Question: My problem is I'd like to use Latex titles in some plots, and no latex in others. Right now, matplotlib has two different default fonts for Latex titles and non-Latex titles and I'd like the two to be consistent. Is there an RC setting I have to change that will allow this automatically?
I generate a plot with the following code:
'''
import numpy as np
from matplotlib import pyplot as plt
tmpData = np.random.random( 300 )
##Create a plot with a tex title
ax = plt.subplot(211)
plt.plot(np.arange(300), tmpData)
plt.title(r'$W_y( au, j=3)$')
plt.setp(ax.get_xticklabels(), visible = False)
##Create another plot without a tex title
plt.subplot(212)
plt.plot(np.arange(300), tmpData )
plt.title(r'Some random numbers')
plt.show()
'''
Here is the inconsistency I am talking about. The axis tick labels are thin looking relative to the titles.:

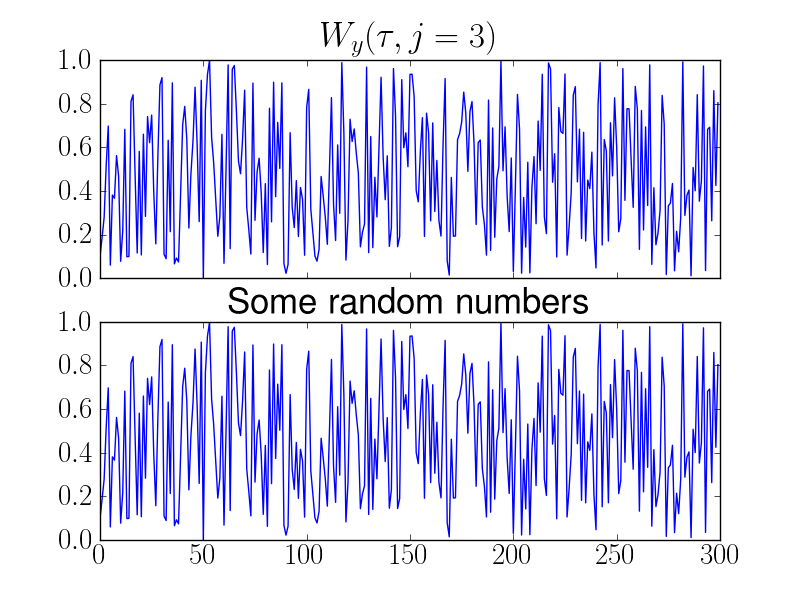
Answer: To make the tex-style/mathtext text look like the regular text, you need to set the mathtext font to Bitstream Vera Sans,
'''
import matplotlib
matplotlib.rcParams['mathtext.fontset'] = 'custom'
matplotlib.rcParams['mathtext.rm'] = 'Bitstream Vera Sans'
matplotlib.rcParams['mathtext.it'] = 'Bitstream Vera Sans:italic'
matplotlib.rcParams['mathtext.bf'] = 'Bitstream Vera Sans:bold'
matplotlib.pyplot.title(r'ABC123 vs $\mathrm{ABC123}^{123}$')
'''
If you want the regular text to look like the mathtext text, you can change everything to Stix. This will affect labels, titles, ticks, etc.
'''
import matplotlib
matplotlib.rcParams['mathtext.fontset'] = 'stix'
matplotlib.rcParams['font.family'] = 'STIXGeneral'
matplotlib.pyplot.title(r'ABC123 vs $\mathrm{ABC123}^{123}$')
'''
Basic idea is that you need to set both the regular and mathtext fonts to be the same, and the method of doing so is a bit obscure. You can see a list of the custom fonts,
'''
sorted([f.name for f in matplotlib.font_manager.fontManager.ttflist])
'''
As others mentioned, you can also have Latex render everything for you with one font by setting text.usetex in the rcParams, but that's slow and not entirely necessary.